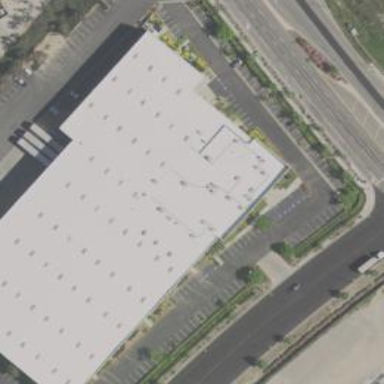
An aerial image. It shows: Warehouse building.